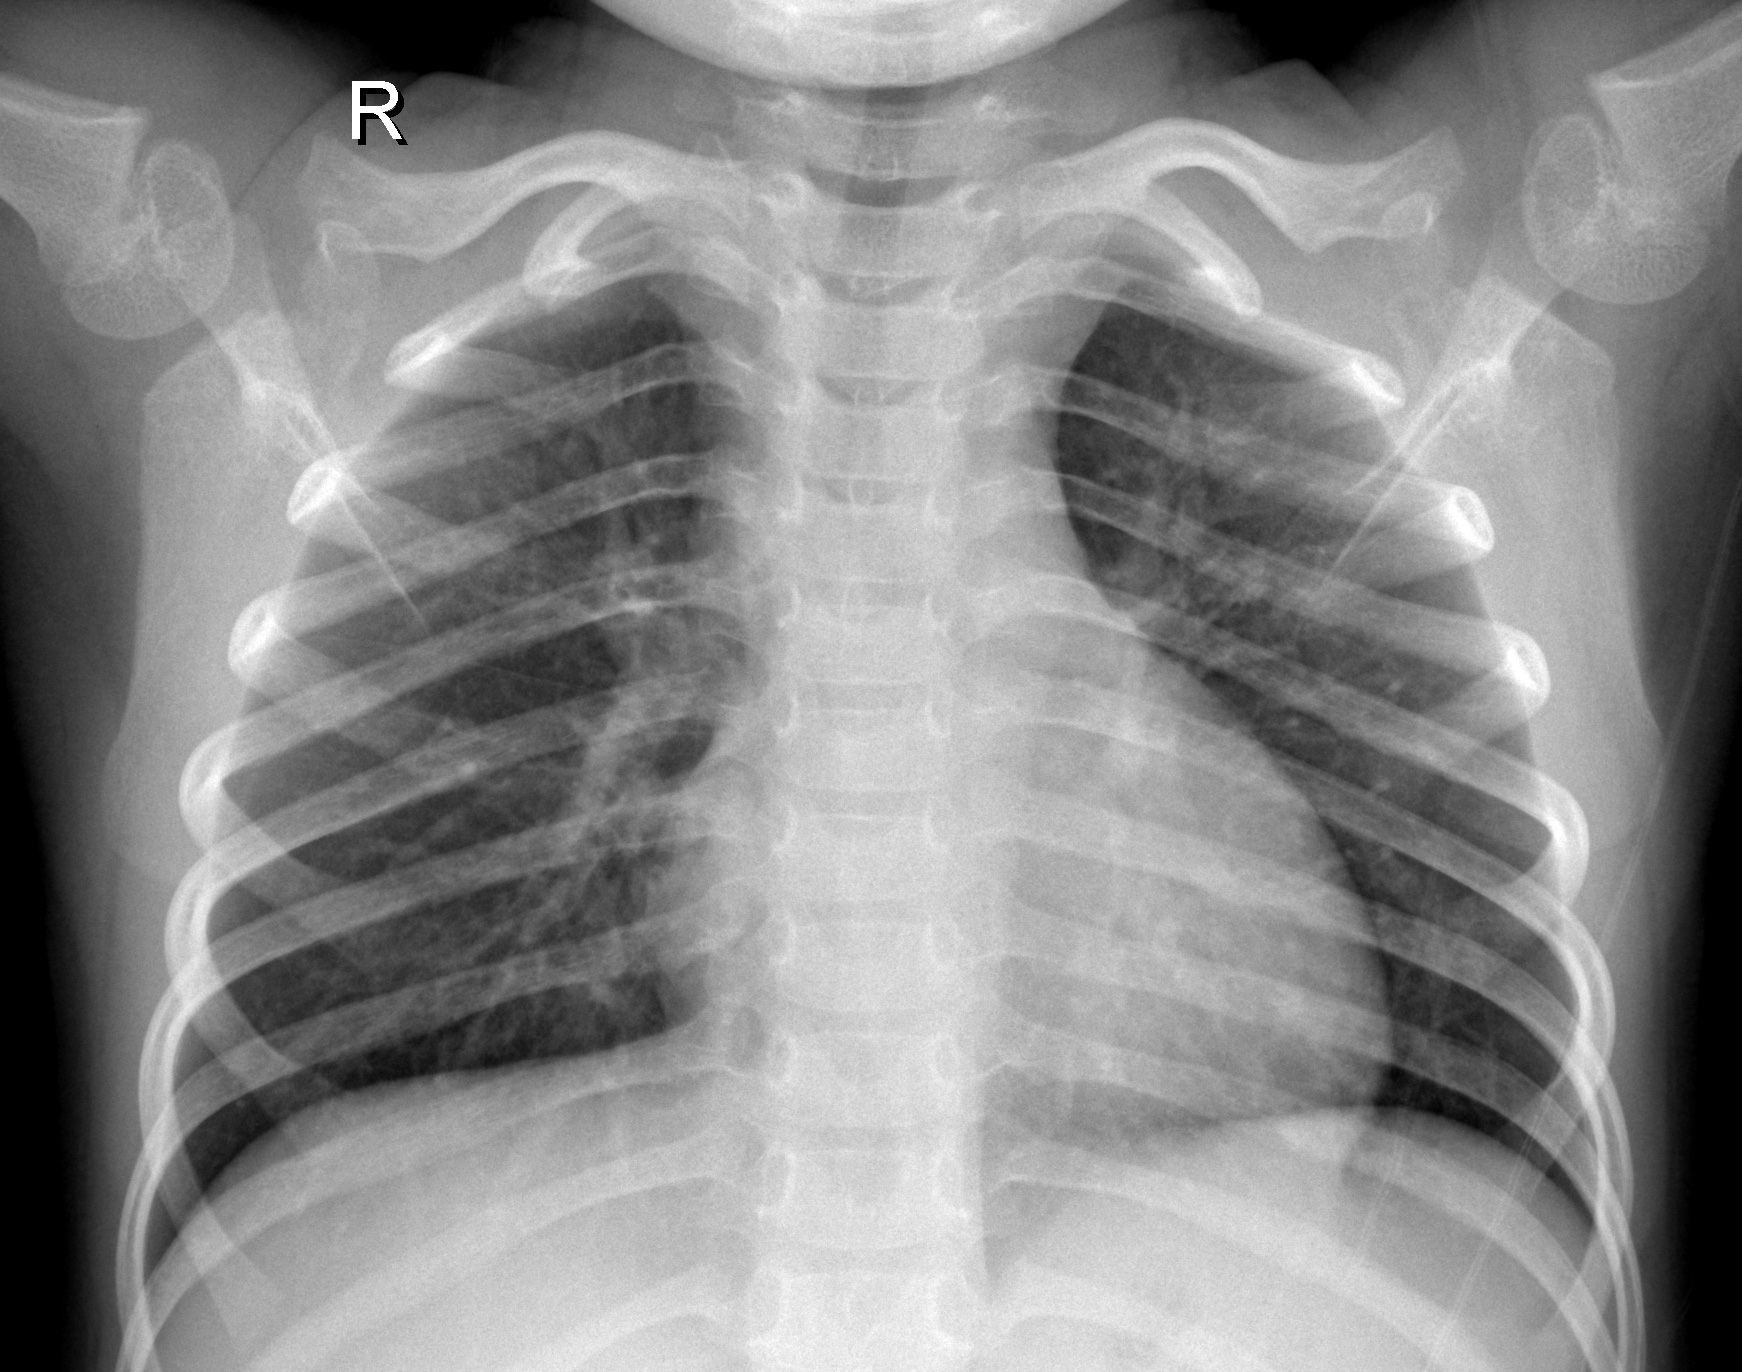
Diagnosis: NORMAL